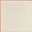
Piece: xx